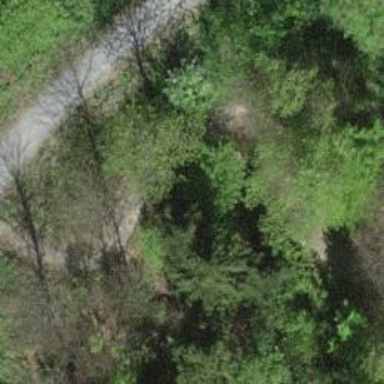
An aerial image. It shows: Unpaved path.